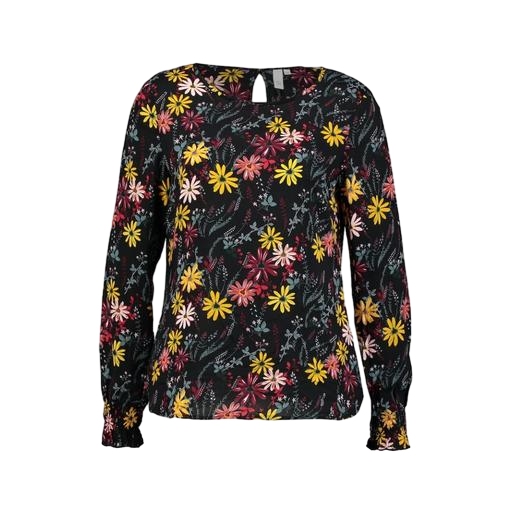
multicolor floral-print t-shirt only macy, black petite printed top only macy, black floral-print top, white background